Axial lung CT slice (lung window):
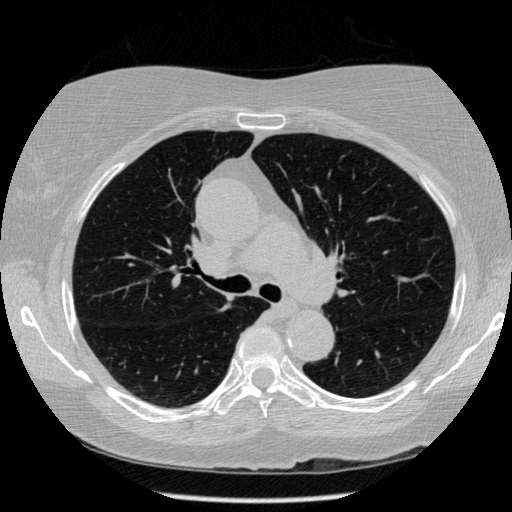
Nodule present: no